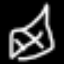
Label: leaf